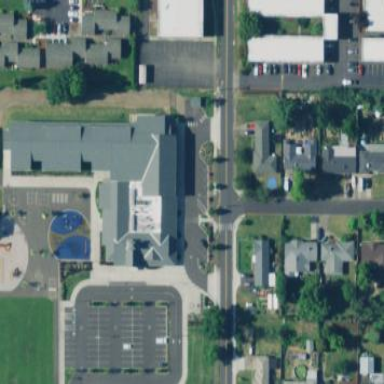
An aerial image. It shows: School building.